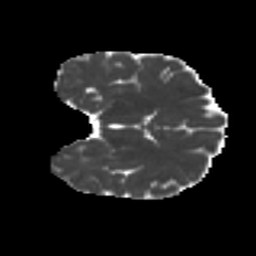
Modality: MD
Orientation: coronal
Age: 23
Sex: female
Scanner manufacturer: ge
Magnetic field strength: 3 T
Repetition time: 7.8 s
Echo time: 0.0606 s